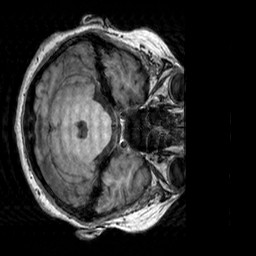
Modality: T1w
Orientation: axial
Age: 67
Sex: female
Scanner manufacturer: siemens
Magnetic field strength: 3 T
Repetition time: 2.3 s
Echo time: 0.00303 s